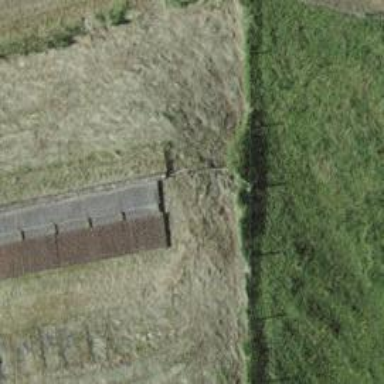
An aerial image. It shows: Retaining wall.